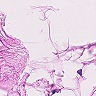
Metastatic tissue present: no